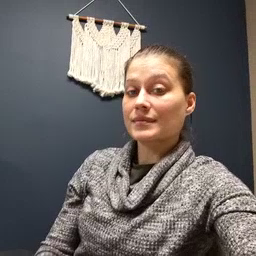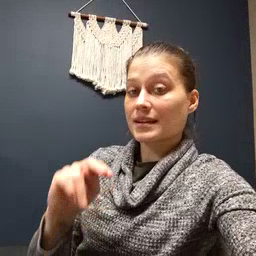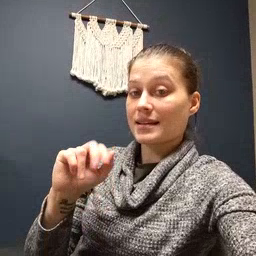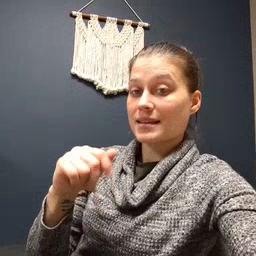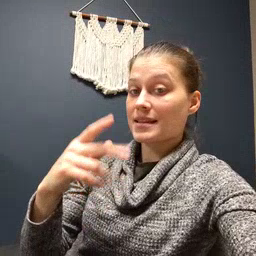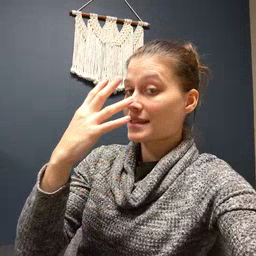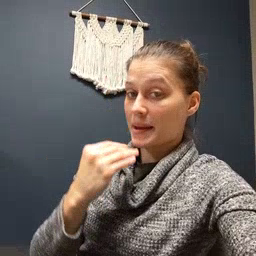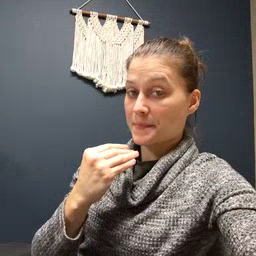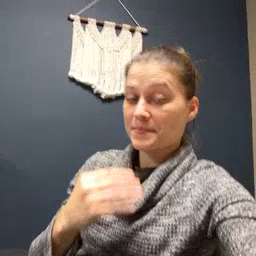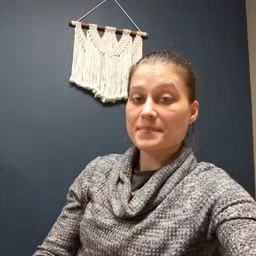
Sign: nap